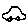
Label: car